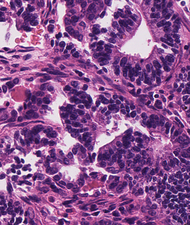
Tumor epithelial tissue: yes
Tumor-associated stroma tissue: yes
Normal tissue: no